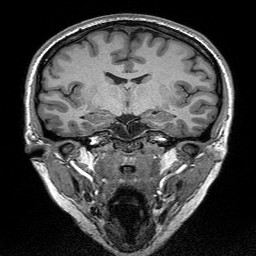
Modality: T1w
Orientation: sagittal
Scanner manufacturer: siemens
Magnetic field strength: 3 T
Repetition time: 2.3 s